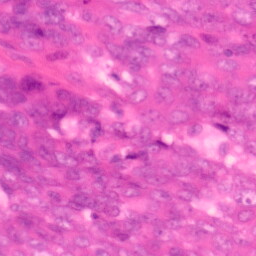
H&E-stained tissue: Colon